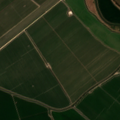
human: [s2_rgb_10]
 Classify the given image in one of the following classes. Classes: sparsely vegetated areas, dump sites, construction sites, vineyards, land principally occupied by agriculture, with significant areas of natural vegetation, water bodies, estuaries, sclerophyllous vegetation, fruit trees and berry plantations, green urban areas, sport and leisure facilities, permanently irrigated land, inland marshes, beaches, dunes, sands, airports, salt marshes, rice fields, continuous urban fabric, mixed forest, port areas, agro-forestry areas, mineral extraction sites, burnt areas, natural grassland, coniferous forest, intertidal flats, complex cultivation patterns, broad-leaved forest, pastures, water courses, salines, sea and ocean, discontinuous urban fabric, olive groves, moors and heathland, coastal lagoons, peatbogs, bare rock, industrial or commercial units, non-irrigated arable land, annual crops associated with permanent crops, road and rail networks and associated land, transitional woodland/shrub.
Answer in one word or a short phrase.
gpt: permanently irrigated land, rice fields